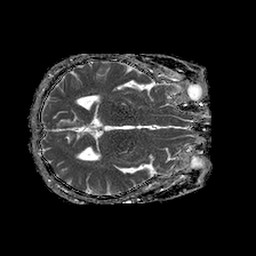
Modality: ADC
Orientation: axial
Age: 46
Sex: female
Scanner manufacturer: philips
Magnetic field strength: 1.5 T
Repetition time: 4.6 s
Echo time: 0.08631 s